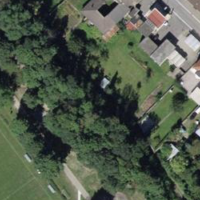
EUNIS habitat code: 54
Species observed at this site:
Anthus trivialis
Cyanistes caeruleus
Accipiter gentilis
Parus major
Dendrocopos major
Garrulus glandarius
Corvus corax
Periparus ater